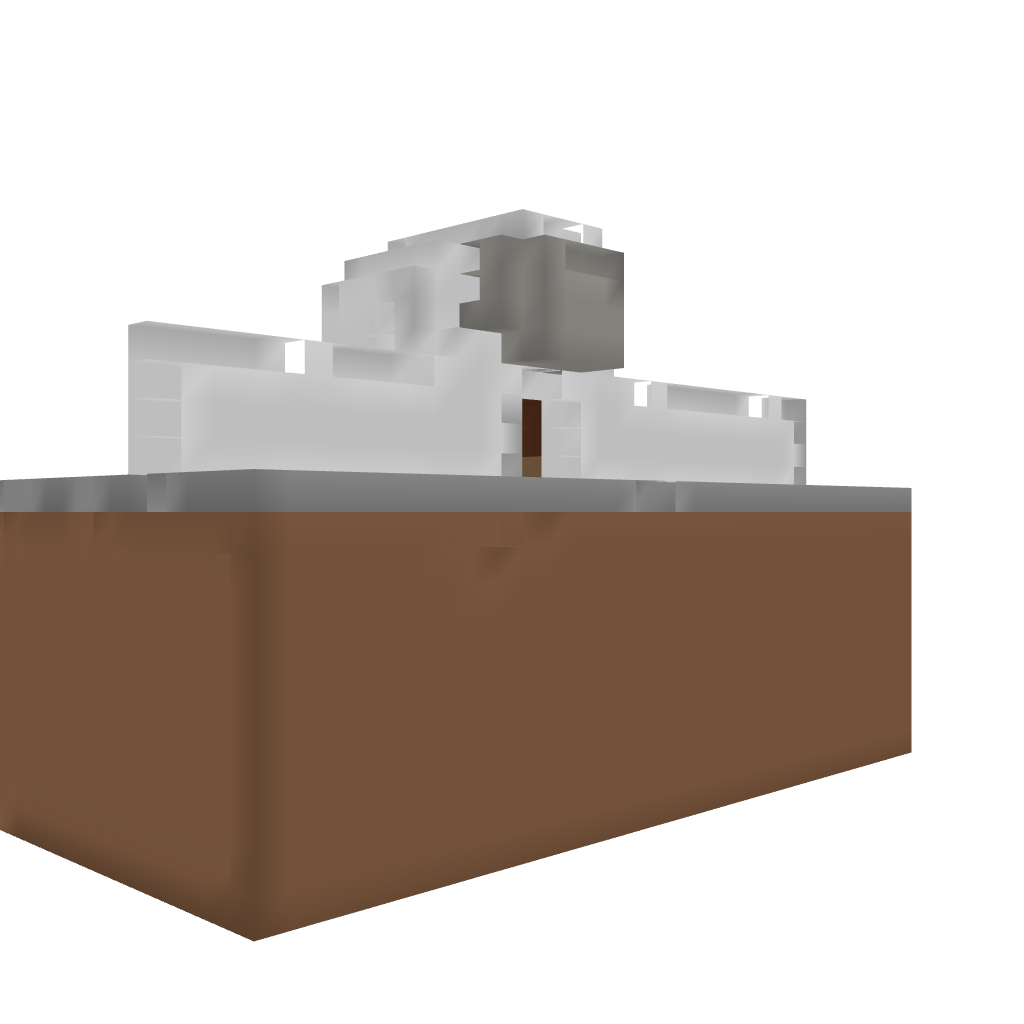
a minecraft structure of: Futuristic Redstone Gate